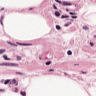
Metastatic tissue present: no